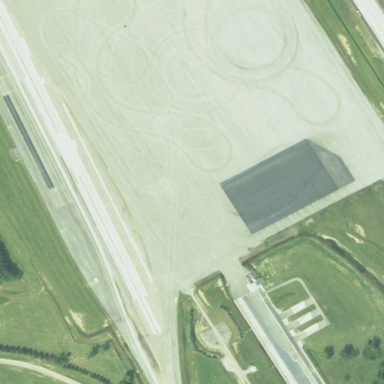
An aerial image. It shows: Motor sport raceway.